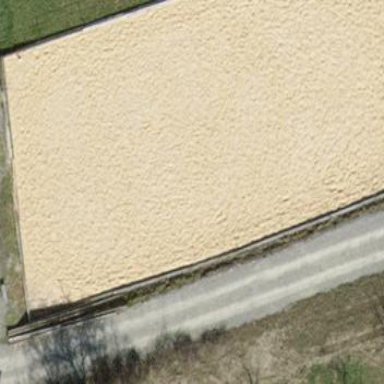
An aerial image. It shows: Equestrian pitch used for leisure and sports activities.